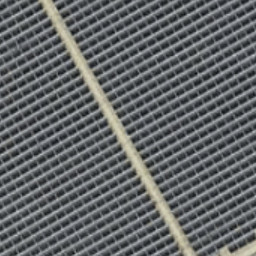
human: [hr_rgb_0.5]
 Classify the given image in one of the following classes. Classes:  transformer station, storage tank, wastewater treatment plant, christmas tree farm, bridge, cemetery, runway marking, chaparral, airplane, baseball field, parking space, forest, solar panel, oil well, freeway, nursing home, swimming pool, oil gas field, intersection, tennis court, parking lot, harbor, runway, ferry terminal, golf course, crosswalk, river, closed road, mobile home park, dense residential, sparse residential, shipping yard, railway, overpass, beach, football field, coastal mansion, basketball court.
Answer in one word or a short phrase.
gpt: solar panel